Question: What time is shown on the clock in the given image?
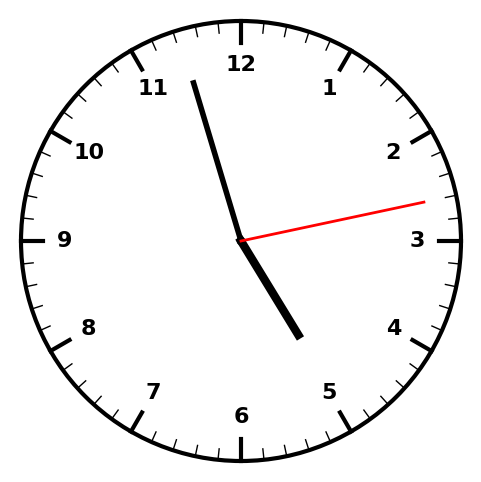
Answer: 04:57:13